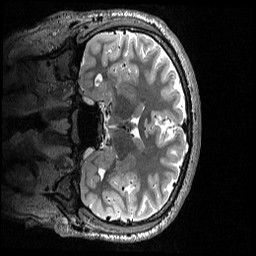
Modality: T2w
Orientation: coronal
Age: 21
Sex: male
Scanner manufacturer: siemens
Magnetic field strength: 3 T
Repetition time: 3.2 s
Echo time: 0.566 s